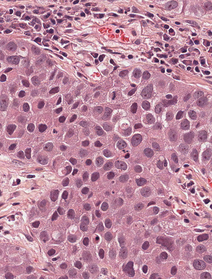
Tumor epithelial tissue: yes
Tumor-associated stroma tissue: yes
Normal tissue: no